Aerial crown-view tile of a tropical tree (Barro Colorado Island, Panama), acquired 20250414:
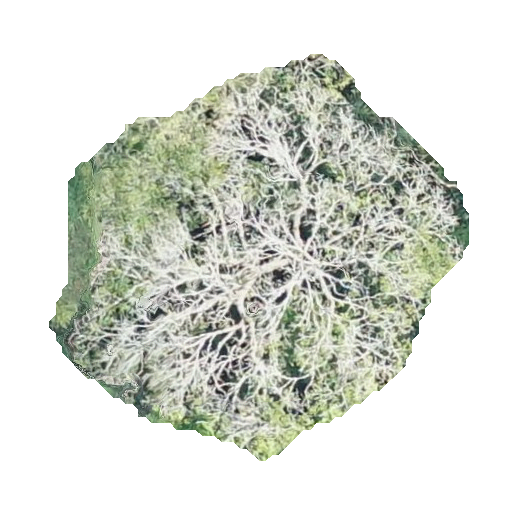
Species: Handroanthus guayacan
GBIF accepted scientific name: Handroanthus guayacan
Crown area: 168.839 m²